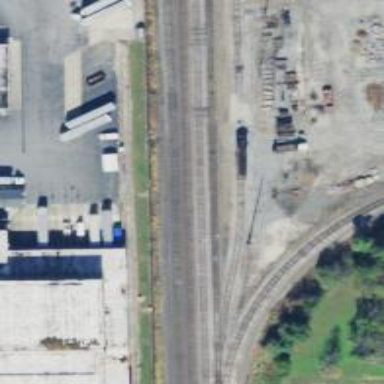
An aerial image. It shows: Railway siding with rails.